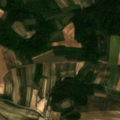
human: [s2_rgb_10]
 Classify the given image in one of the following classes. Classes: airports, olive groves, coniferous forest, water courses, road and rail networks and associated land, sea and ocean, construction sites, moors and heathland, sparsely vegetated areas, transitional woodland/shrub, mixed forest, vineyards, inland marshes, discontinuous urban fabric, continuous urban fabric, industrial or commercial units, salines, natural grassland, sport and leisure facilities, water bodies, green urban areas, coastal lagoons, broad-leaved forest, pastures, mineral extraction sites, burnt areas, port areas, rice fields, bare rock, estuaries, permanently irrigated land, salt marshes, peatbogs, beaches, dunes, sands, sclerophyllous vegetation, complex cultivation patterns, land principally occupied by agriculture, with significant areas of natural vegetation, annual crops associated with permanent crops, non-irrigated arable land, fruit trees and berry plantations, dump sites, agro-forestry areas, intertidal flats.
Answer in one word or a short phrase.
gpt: discontinuous urban fabric, non-irrigated arable land, vineyards, land principally occupied by agriculture, with significant areas of natural vegetation, broad-leaved forest